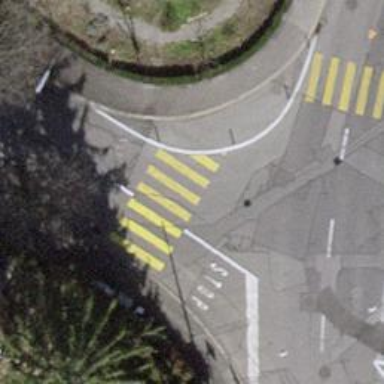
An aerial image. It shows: Uncontrolled road crossing.